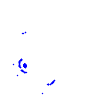
Particle: pion